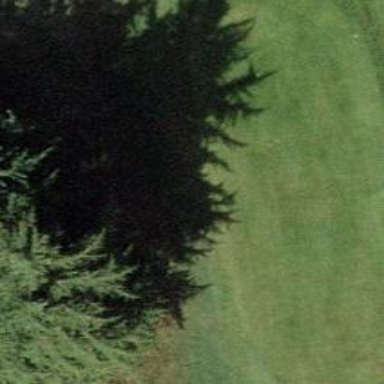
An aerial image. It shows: Golf tee.